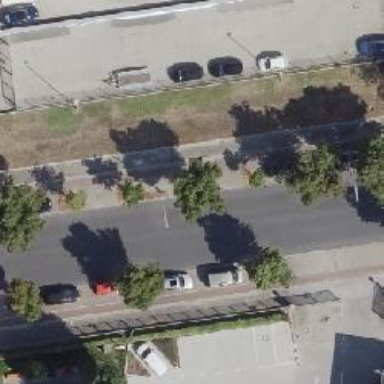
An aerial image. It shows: Deciduous broadleaved tree. There is parking obstacle nearby.